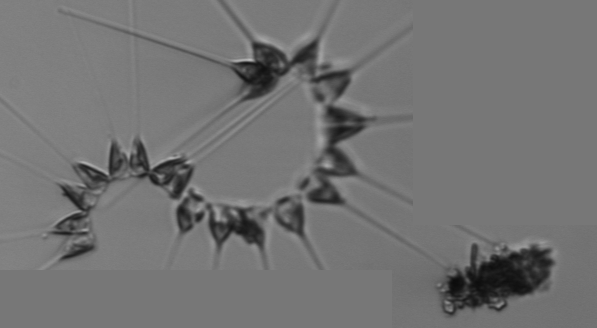
Label: Asterionellopsis_glacialis